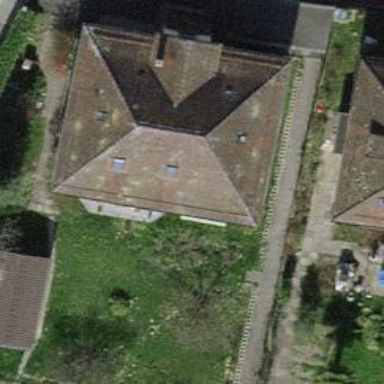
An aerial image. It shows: Building with apartments featuring hipped roof made of roof tiles.